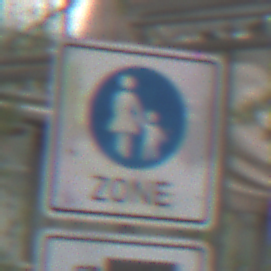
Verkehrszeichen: BeginnFussgaengerzone
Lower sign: MehrspurigeFahrzeugeFrei3
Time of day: Midday
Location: Roofed (Special)
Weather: Overcast
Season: NotSpecified
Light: Natural